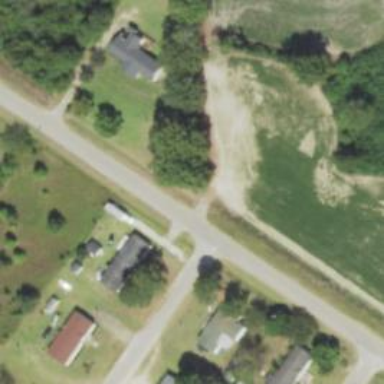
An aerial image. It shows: Stop road.